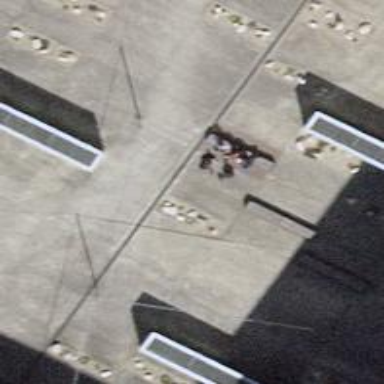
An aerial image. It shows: Bench for seating.